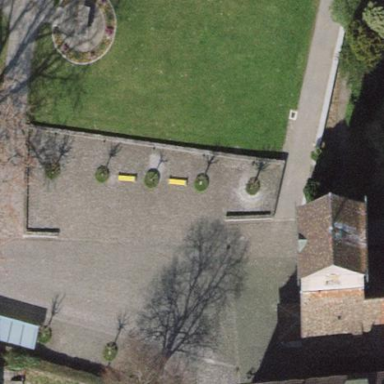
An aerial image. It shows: Square parking area.